四年级 · 度量几何学
晚饭后爷爷围着一个正方形的广场散步, 他走了 1 圈, 一共走了 1200 米。那么这个广场的占地面积是多少公顷？

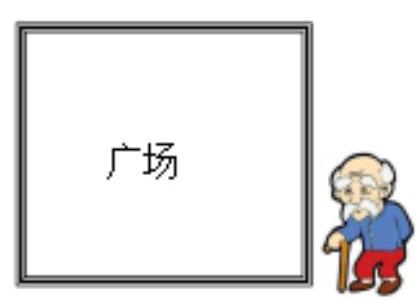
答案: 解: $1200 \div 4=300$ (米)

$300 \times 300=90000$ (平方米)

90000 平方米 $=9$ 公顷

答：这个广场的占地面积是 9 公顷。
解析: 答案:解: $1200 \div 4=300$ (米)

$300 \times 300=90000$ (平方米)

90000 平方米 $=9$ 公顷

答：这个广场的占地面积是 9 公顷。